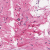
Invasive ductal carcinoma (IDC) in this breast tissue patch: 0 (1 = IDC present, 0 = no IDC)